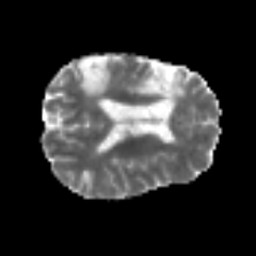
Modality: MD
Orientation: axial
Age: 56
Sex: male
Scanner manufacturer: siemens
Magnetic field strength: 3 T
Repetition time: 6.1 s
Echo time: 0.101 s